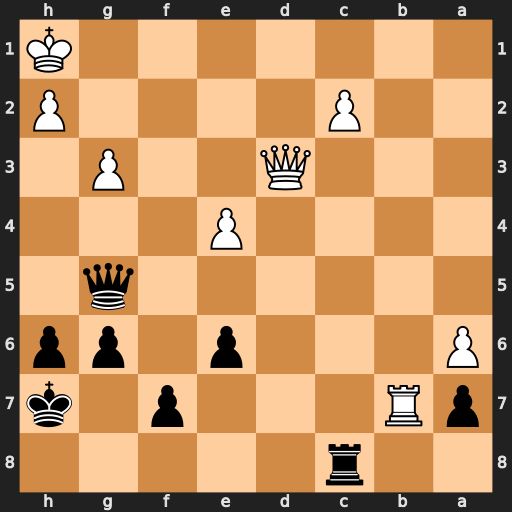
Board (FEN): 2r5/pR3p1k/P3p1pp/6q1/4P3/3Q2P1/2P4P/7K
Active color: b
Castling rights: -
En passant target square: -
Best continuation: Qc1+ Kg2 Rxc2+